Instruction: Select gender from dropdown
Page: traveler
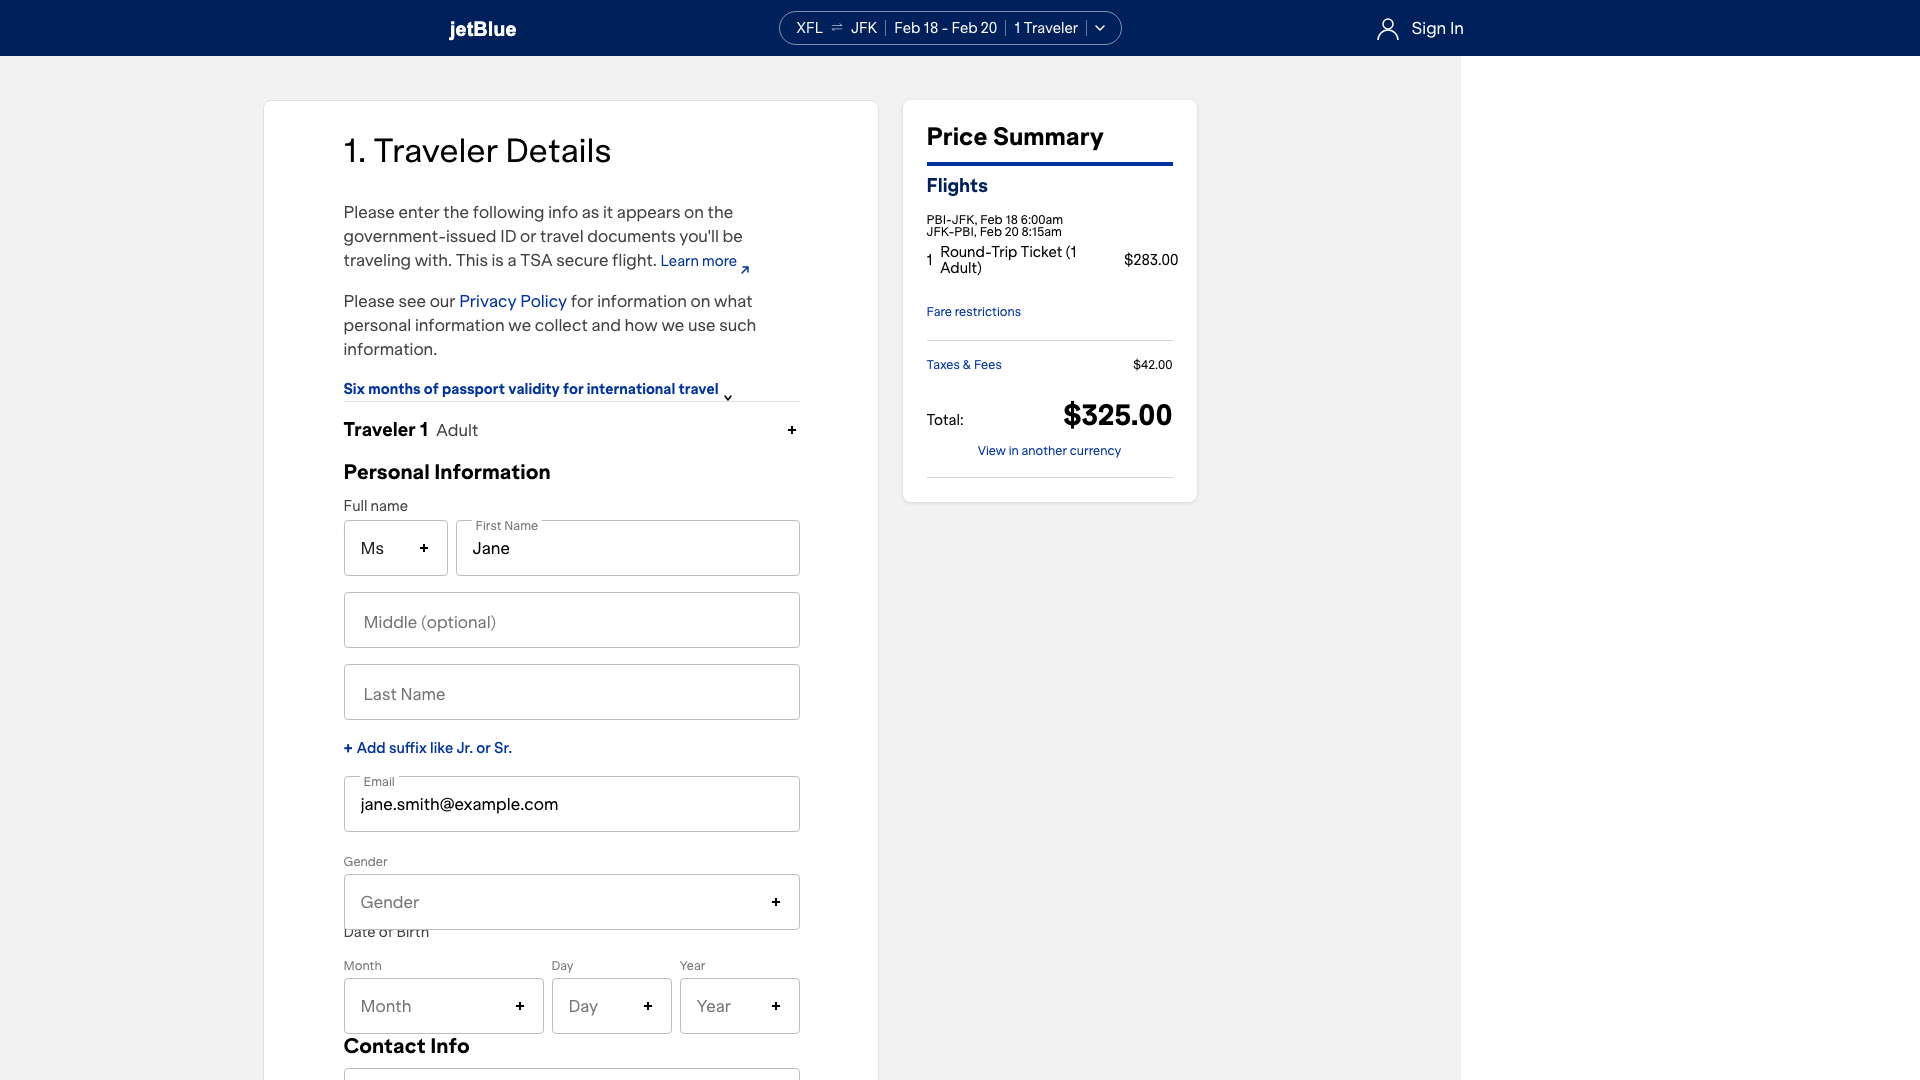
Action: click